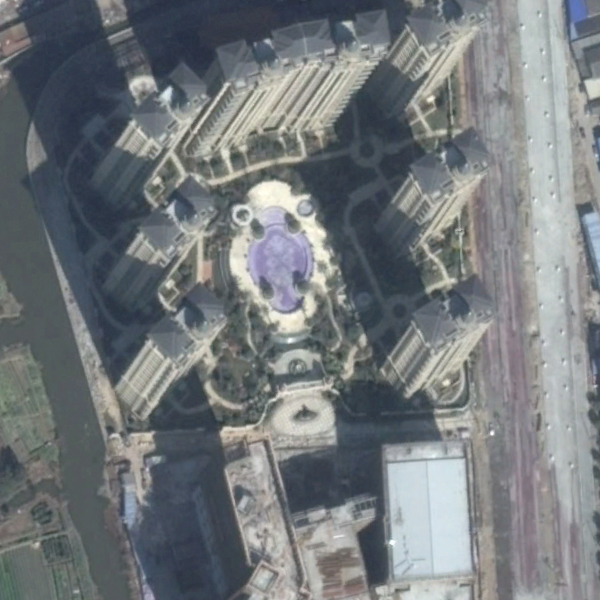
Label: Commercial